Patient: sex F, age 31
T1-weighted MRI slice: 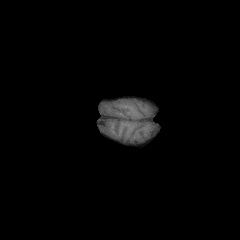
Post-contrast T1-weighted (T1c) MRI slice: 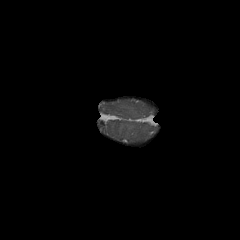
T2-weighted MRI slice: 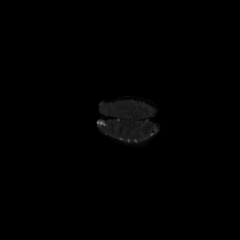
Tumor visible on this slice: no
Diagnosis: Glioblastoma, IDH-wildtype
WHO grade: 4